Question: Given a description of the three-view drawing of a solid figure, find the maximum number of small cubes that the solid figure can be composed of when the three-view constraints are met.
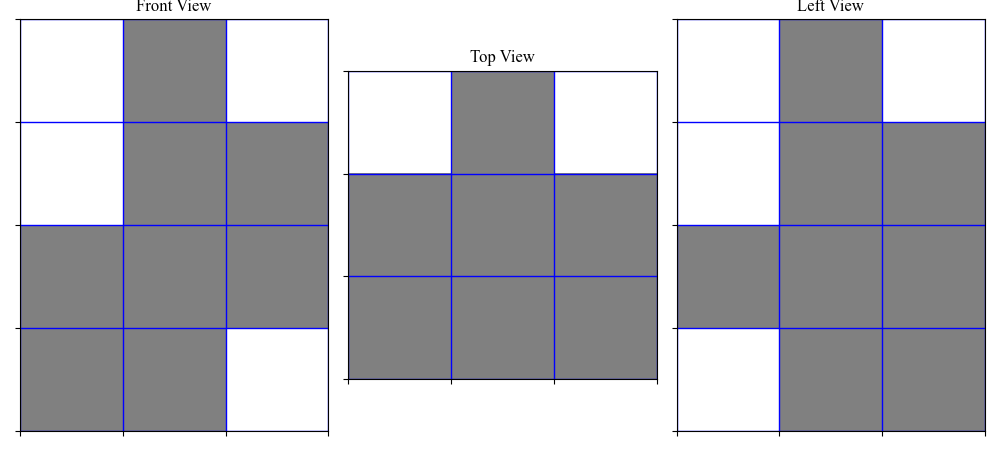
Answer: 16